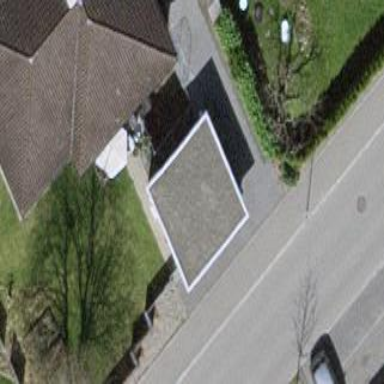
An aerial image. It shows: Garage building.